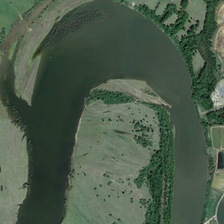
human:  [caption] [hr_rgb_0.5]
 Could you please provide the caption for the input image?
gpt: some green plants are in two sides of a curved river .

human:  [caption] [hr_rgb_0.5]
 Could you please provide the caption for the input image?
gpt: some green plants are in two sides of a curved river .

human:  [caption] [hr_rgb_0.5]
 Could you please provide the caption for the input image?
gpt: some green plants are in two sides of a curved river .

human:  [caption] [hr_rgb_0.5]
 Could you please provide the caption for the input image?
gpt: some green plants are in two sides of a curved river .

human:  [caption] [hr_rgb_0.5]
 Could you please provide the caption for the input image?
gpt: some green plants are in two sides of a curved river .